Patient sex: F
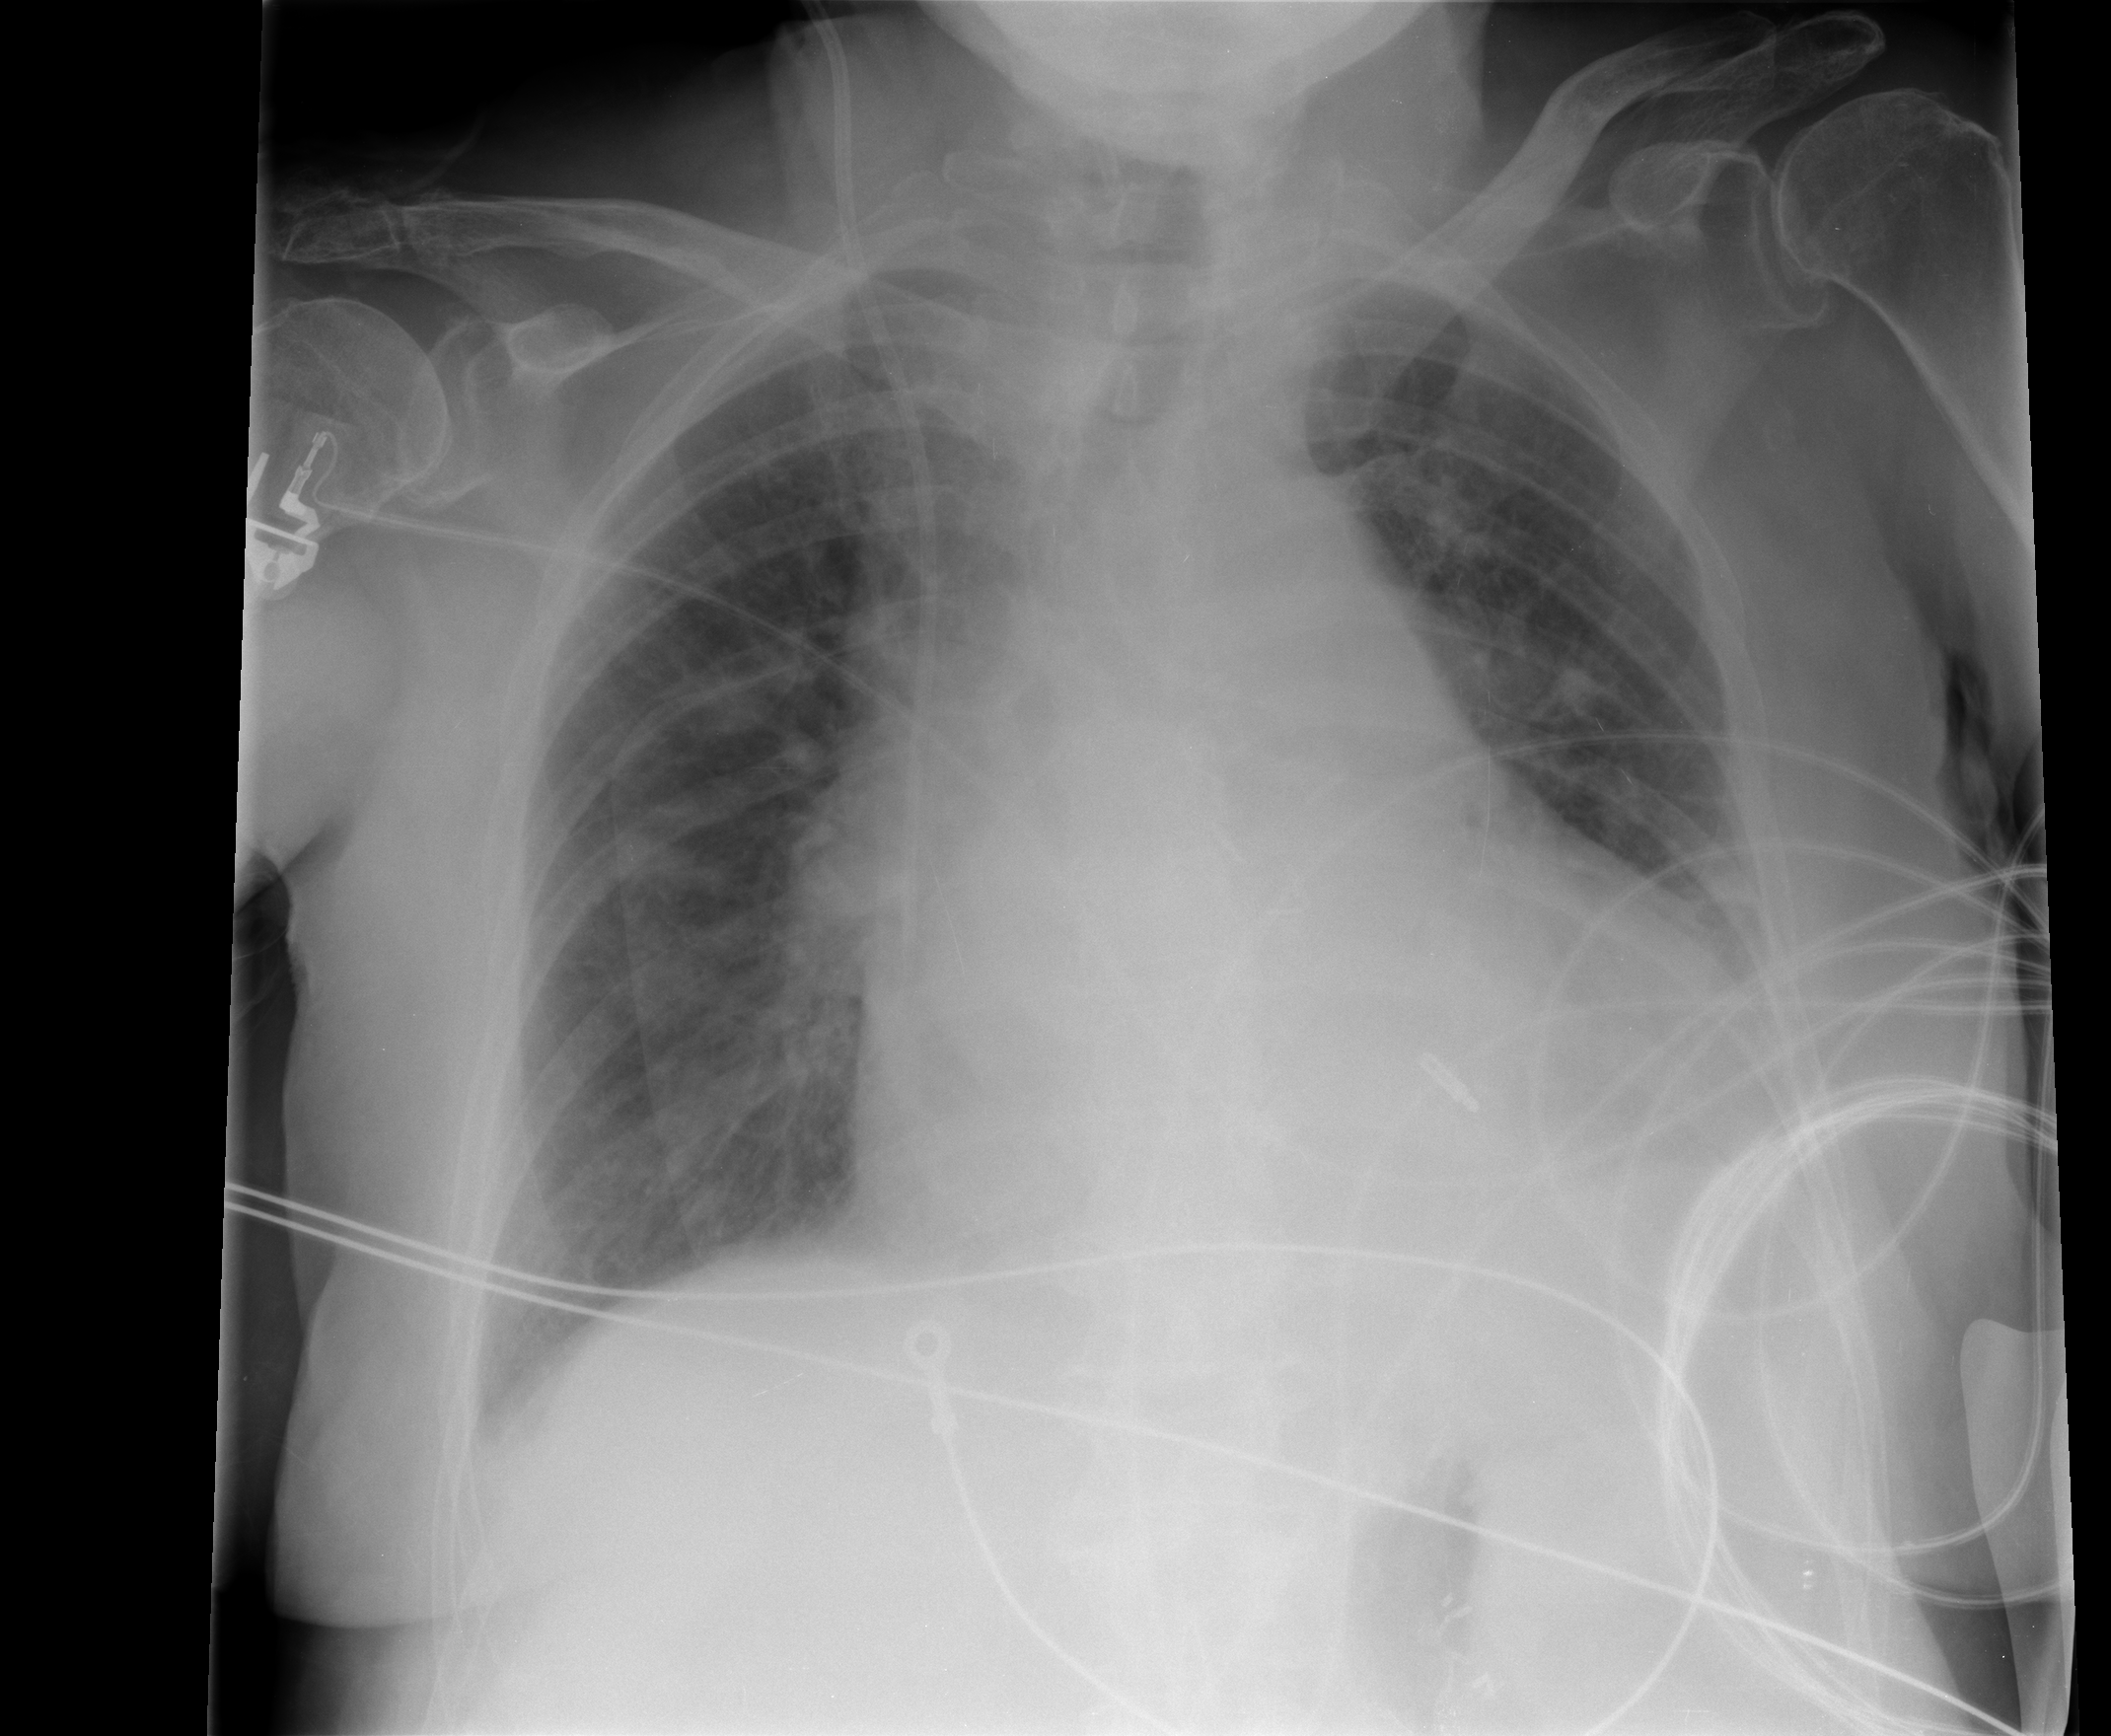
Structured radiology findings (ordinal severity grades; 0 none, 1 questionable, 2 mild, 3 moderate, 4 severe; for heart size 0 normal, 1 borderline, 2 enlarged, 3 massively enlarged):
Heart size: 2
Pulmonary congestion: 0
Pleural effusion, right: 0
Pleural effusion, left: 1
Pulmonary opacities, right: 0
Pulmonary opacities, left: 0
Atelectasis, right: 0
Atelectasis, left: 2